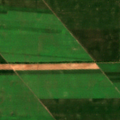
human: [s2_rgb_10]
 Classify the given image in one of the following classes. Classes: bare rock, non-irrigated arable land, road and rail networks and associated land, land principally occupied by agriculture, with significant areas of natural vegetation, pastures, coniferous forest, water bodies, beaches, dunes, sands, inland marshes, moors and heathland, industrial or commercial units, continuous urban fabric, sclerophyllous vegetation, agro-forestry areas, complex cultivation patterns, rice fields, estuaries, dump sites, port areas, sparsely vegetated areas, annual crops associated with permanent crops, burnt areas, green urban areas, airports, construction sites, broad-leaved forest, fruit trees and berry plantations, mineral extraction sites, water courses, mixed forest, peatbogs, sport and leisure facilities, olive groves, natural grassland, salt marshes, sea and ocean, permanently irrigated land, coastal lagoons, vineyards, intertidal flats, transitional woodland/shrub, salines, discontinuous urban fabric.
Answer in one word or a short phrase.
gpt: non-irrigated arable land